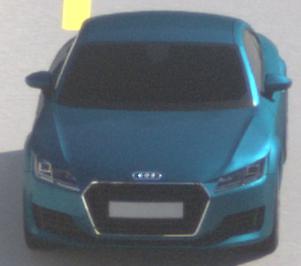
Make: Audi
Model: TT Coupé 1.8 TFSI
Detailed model: TT (8S) Coupé
Model produced from: 2015/08
Model produced until: 2018/06
Doors: 3
Color: blue
Road condition: dry road
Daytime: morning or afternoon
Contrast: high contrast